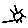
Label: sun